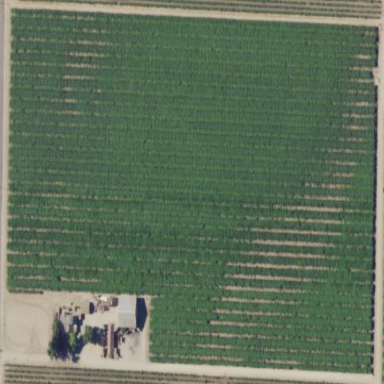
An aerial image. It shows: Vineyard with grape crops.